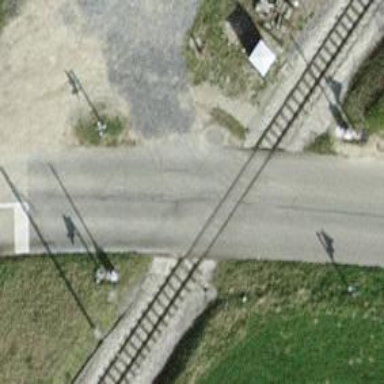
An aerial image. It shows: Level crossing along the railway.